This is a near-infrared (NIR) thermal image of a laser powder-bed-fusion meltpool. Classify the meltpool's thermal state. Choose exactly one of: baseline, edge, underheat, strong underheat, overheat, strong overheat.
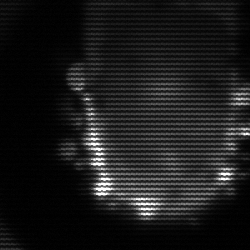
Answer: baseline